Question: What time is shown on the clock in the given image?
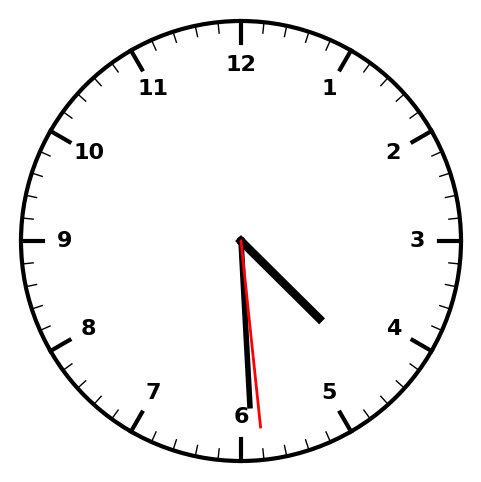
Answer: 04:29:29